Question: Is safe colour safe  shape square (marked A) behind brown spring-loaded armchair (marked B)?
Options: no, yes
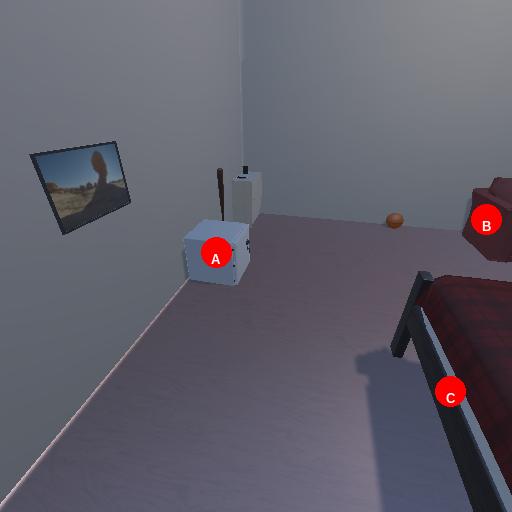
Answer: no